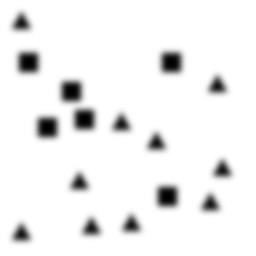
Squares: 6
Triangles: 10
Stars: 0
Total shapes: 16